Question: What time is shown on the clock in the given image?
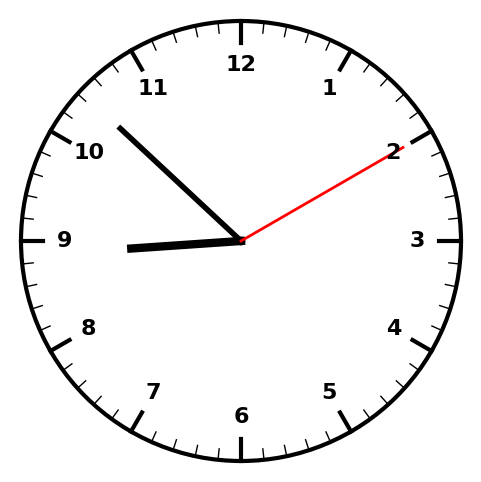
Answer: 08:52:10